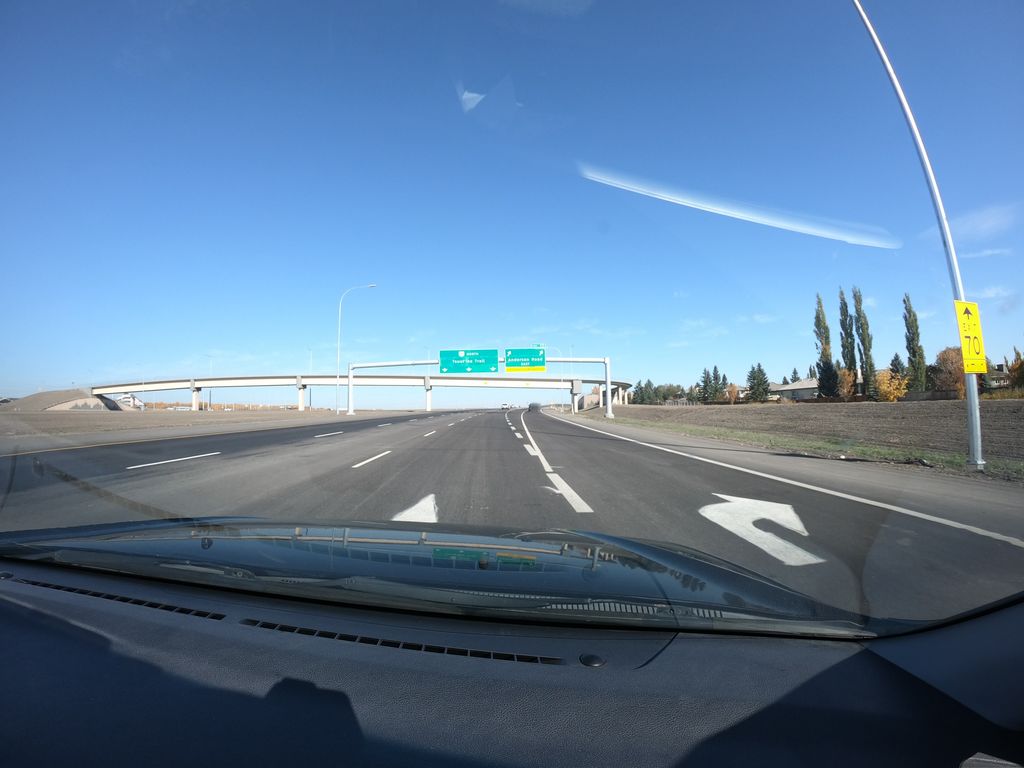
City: calgary